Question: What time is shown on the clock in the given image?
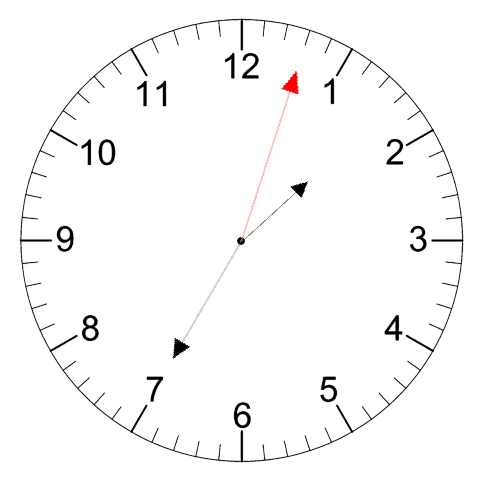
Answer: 01:35:03